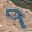
Label: 9